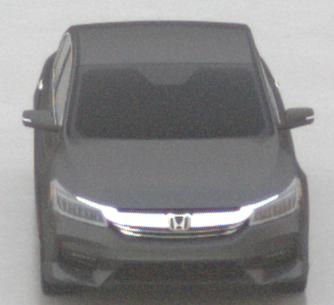
Make: Honda
Model: Accord Hybrid
Detailed model: 9. Generation
Model produced from: 2015
Model produced until: 2019
Doors: 4
Color: gray
Road condition: wet road
Daytime: sunrise or sunset
Contrast: low contrast